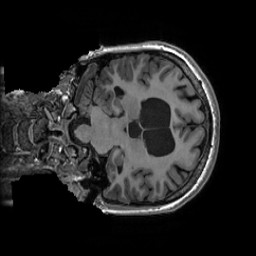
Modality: T1w
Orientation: coronal
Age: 23
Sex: female
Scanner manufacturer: ge
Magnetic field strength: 3 T
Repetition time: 0.007348 s
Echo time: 0.003036 s